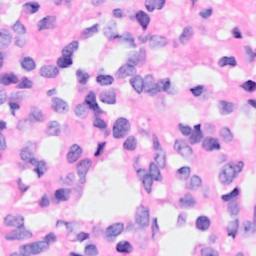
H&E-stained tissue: Breast